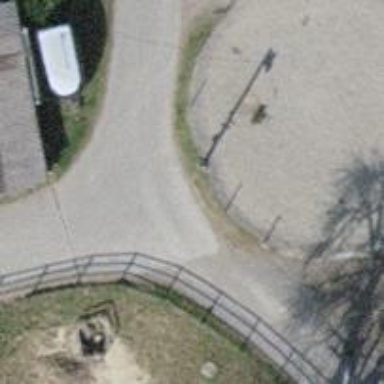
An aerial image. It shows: Guidepost providing information.